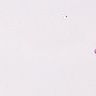
Metastatic tissue present: no